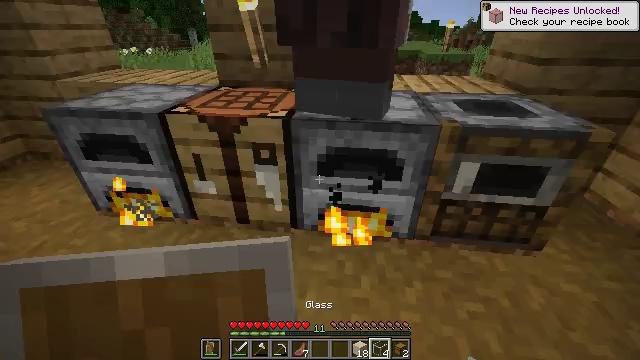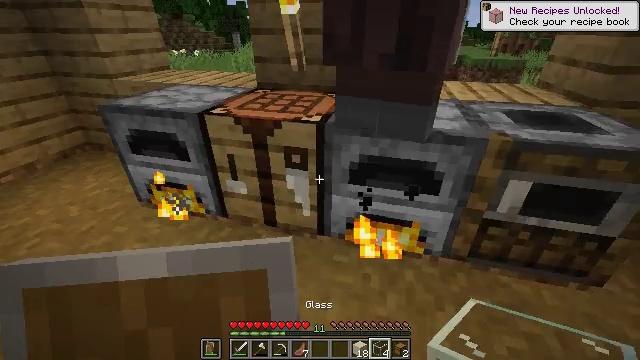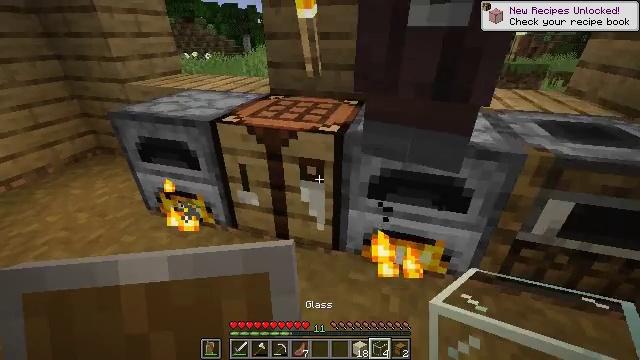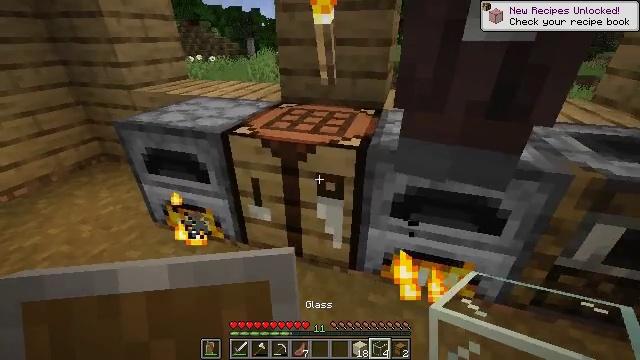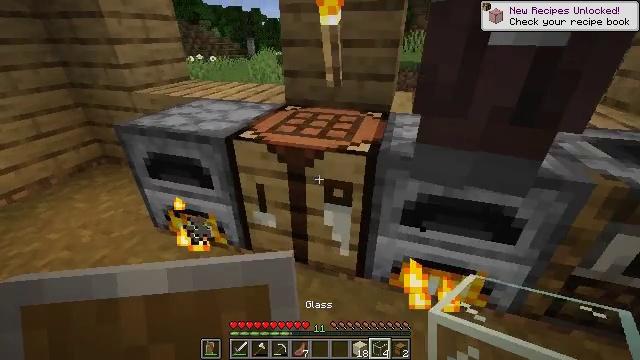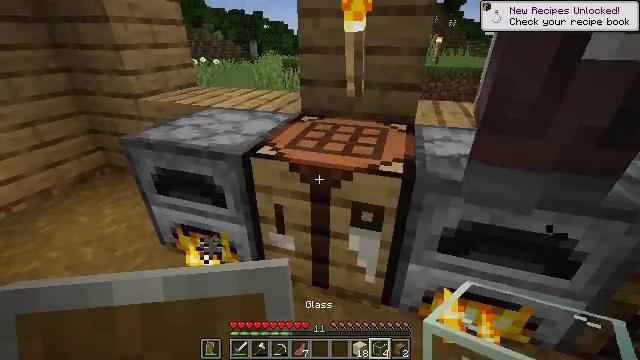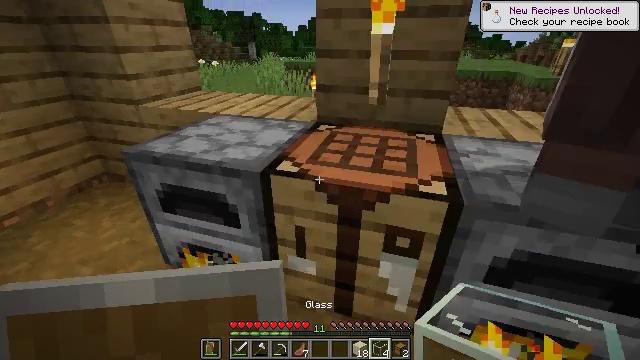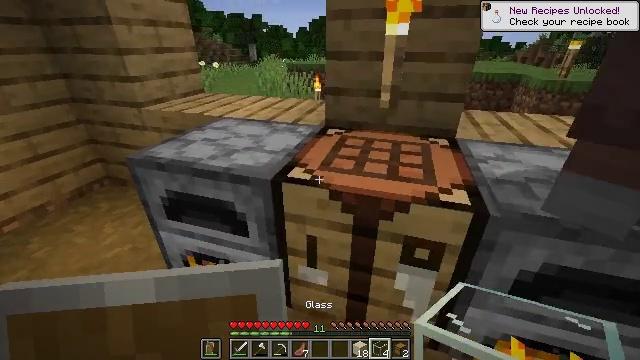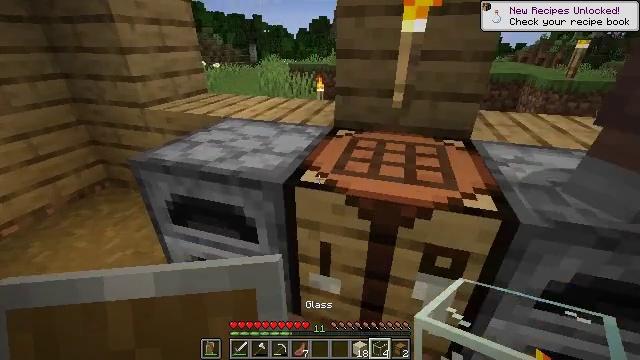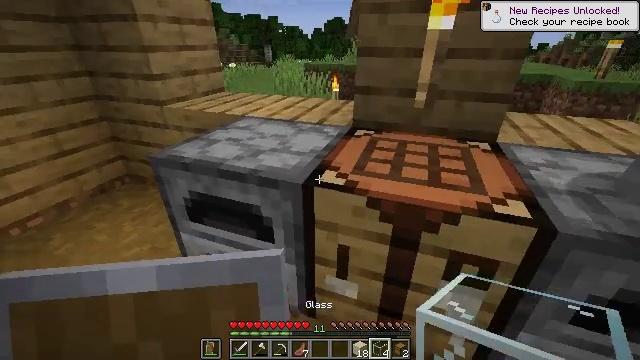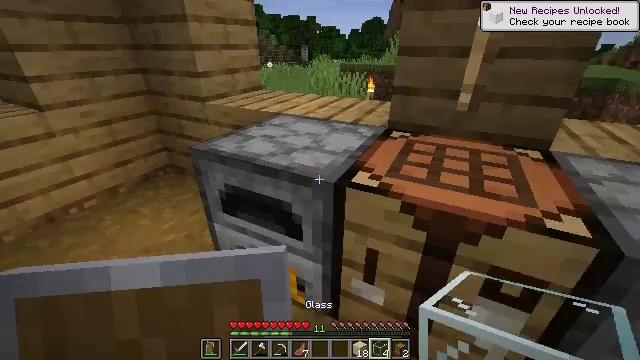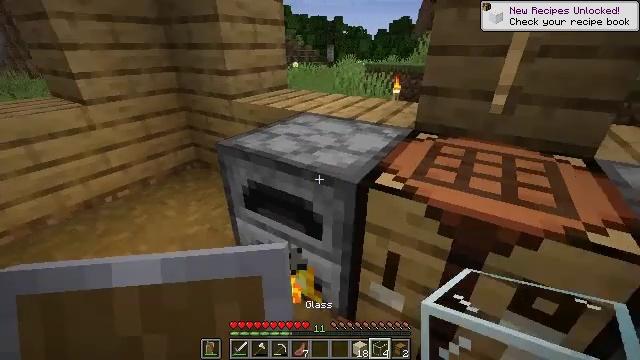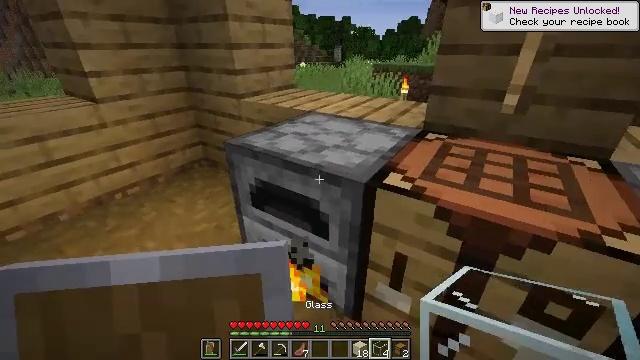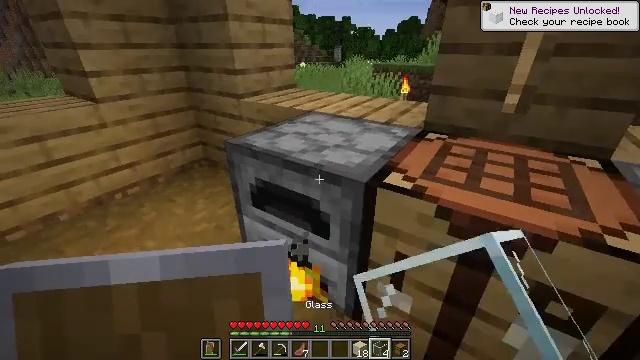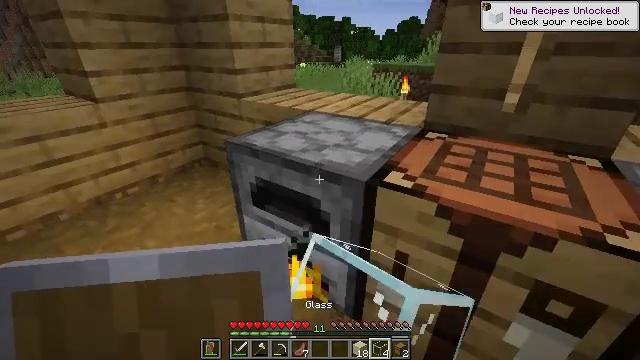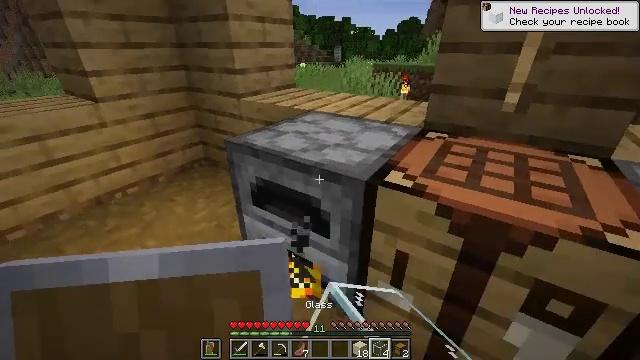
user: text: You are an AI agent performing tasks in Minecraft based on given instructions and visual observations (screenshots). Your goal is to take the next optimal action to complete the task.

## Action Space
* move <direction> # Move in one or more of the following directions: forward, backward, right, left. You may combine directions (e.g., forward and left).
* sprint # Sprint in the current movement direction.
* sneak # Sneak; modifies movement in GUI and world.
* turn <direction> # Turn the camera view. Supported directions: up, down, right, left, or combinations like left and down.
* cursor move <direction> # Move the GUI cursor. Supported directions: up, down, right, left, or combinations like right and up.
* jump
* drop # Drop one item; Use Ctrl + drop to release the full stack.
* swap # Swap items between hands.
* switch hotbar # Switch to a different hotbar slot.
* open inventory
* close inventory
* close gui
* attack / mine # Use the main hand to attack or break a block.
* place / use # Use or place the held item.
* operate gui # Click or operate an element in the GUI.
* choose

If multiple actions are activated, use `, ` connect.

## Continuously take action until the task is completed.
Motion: motion action
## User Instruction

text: Obtain iron nugget from iron ingot in crafting table.
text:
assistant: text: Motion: move forward, turn left, open inventory
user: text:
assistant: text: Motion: move forward and move left, turn left, open inventory
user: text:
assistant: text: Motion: move forward and move left
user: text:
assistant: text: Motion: move forward and move left
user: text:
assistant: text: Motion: move forward and move left
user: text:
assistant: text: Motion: move forward and move left
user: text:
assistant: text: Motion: no_op
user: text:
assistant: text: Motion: no_op
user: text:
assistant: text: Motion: turn left
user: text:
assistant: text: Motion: turn left
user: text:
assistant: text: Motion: turn left
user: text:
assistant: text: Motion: turn left, use / place
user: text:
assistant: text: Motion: use / place
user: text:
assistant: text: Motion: use / place
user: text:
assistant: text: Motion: no_op
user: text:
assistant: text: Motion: no_op
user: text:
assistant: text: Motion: no_op
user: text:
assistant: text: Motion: no_op
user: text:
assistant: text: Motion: cursor move right and up
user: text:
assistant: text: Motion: sneak, cursor move right and up
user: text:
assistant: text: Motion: sneak, cursor move right
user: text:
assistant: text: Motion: sneak
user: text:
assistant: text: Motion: sneak
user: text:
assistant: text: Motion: sneak
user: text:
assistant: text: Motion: sneak, cursor move left
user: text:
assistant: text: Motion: sneak, cursor move left
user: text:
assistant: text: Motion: sneak
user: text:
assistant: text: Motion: sneak
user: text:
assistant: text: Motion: sneak
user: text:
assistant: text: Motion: sneak